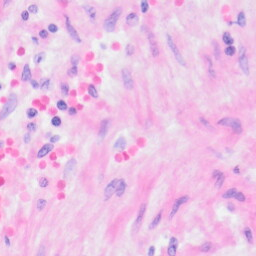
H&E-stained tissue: Kidney